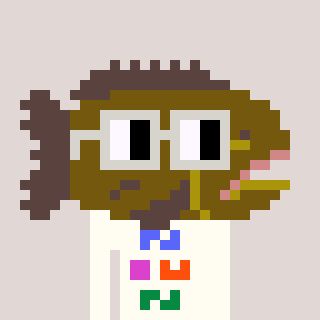
a pixel art character with square light gray glasses, a grouper-shaped head and a grayscale-colored body on a warm background